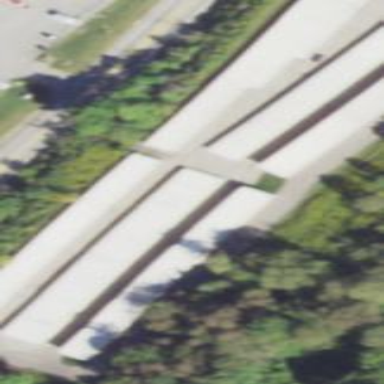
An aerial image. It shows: Storage facility.